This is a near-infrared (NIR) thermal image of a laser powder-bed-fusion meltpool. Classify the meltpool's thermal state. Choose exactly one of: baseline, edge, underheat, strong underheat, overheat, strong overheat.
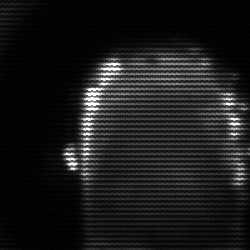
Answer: baseline